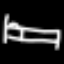
Label: bed